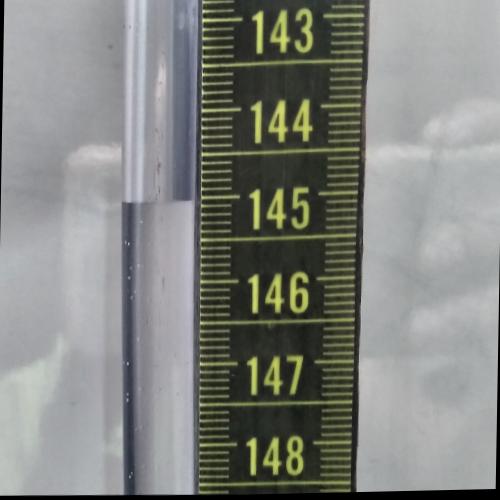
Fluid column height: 145.0 cm